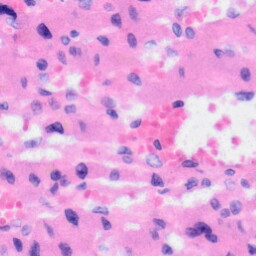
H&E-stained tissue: Liver